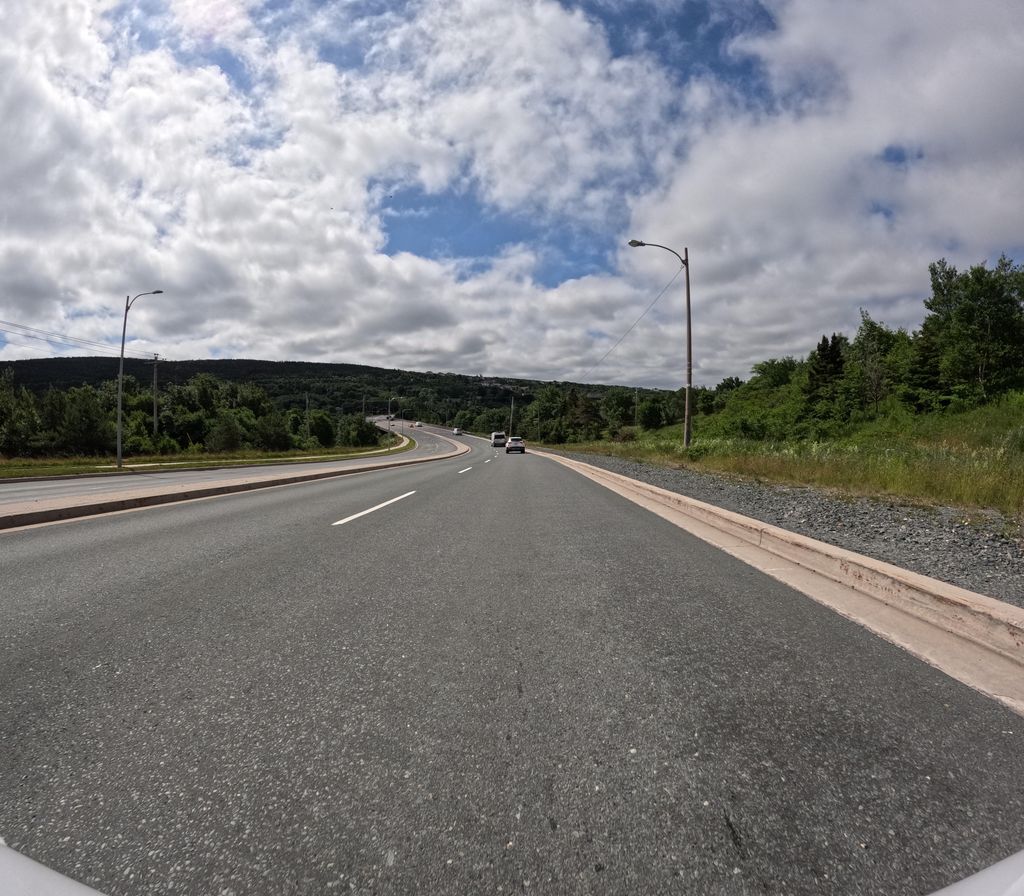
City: st_johns